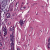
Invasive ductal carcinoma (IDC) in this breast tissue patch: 1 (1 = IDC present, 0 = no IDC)